Aerial crown-view tile of a tropical tree (Barro Colorado Island, Panama), acquired 20240716:
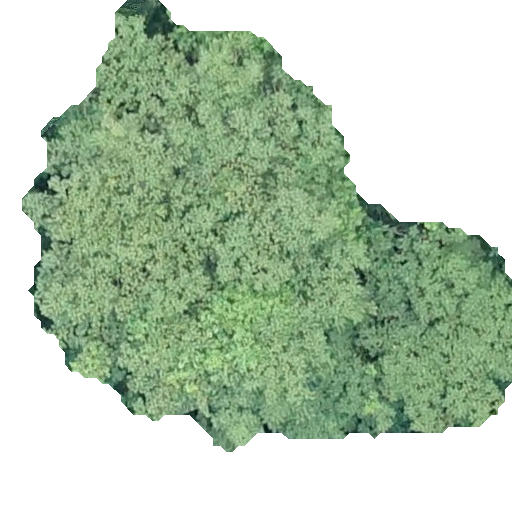
Species: Tachigali panamensis
GBIF accepted scientific name: Tachigali panamensis
Crown area: 226.063 m²